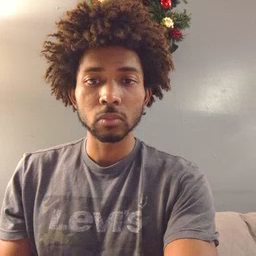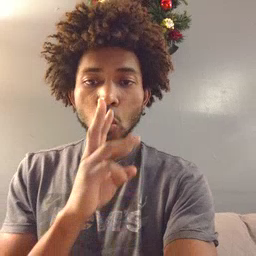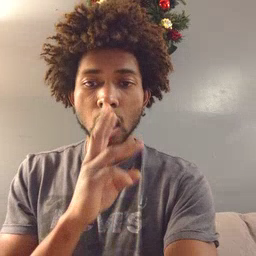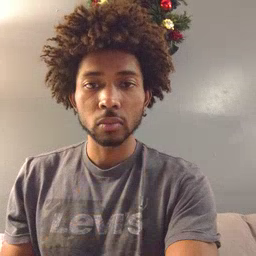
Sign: water